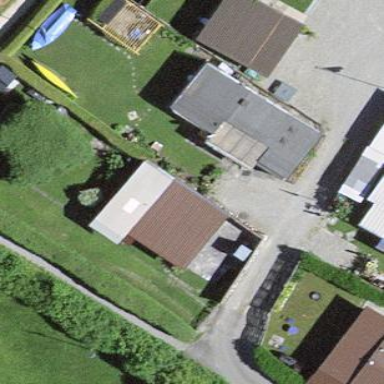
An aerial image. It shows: Static caravan building.